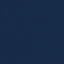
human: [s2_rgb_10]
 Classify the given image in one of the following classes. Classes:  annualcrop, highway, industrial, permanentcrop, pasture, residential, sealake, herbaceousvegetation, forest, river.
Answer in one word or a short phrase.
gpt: SeaLake